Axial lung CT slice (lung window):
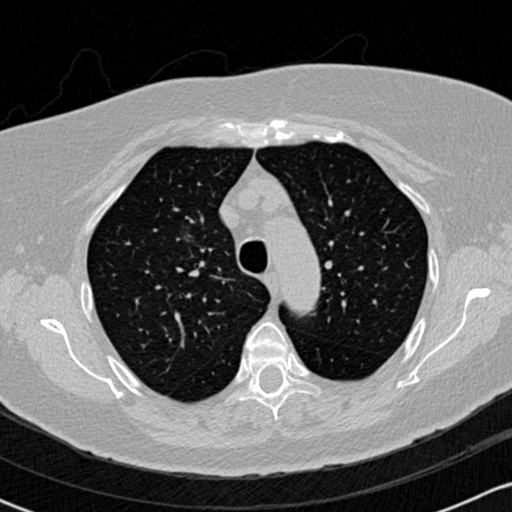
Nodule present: yes
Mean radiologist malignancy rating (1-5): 4